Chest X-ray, PA view. Patient: 65 years old, sex M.
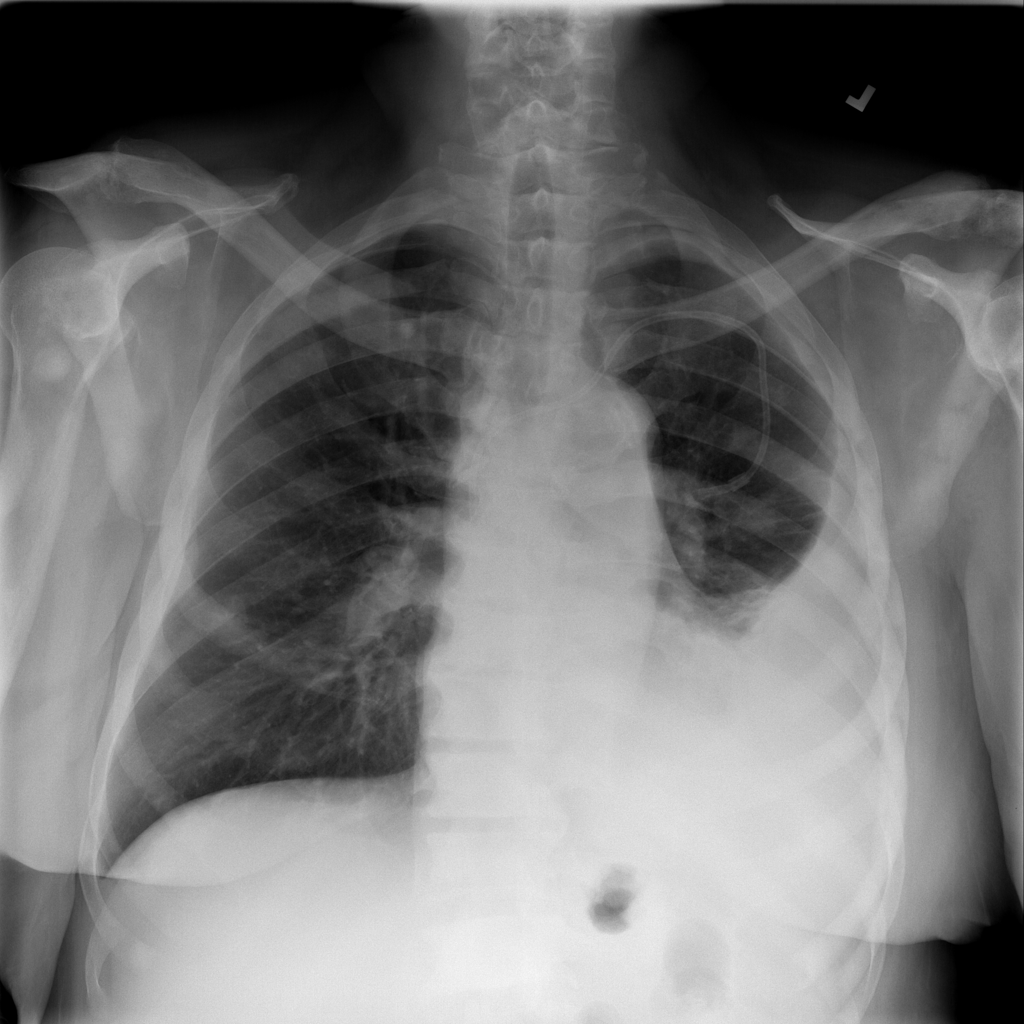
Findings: Effusion